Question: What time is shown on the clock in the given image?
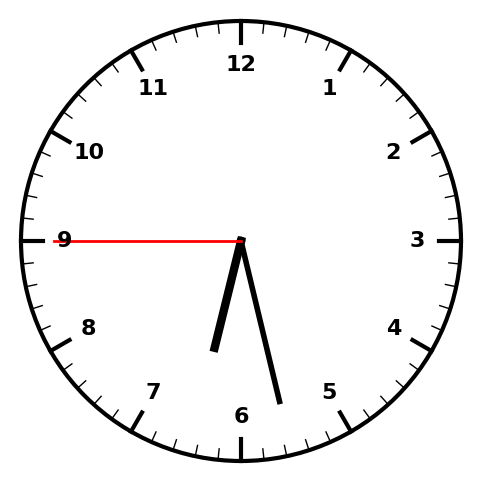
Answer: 06:27:45